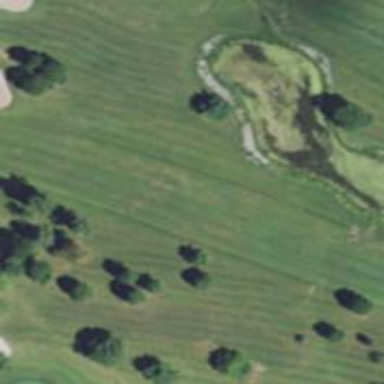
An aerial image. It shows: View of golf hole.